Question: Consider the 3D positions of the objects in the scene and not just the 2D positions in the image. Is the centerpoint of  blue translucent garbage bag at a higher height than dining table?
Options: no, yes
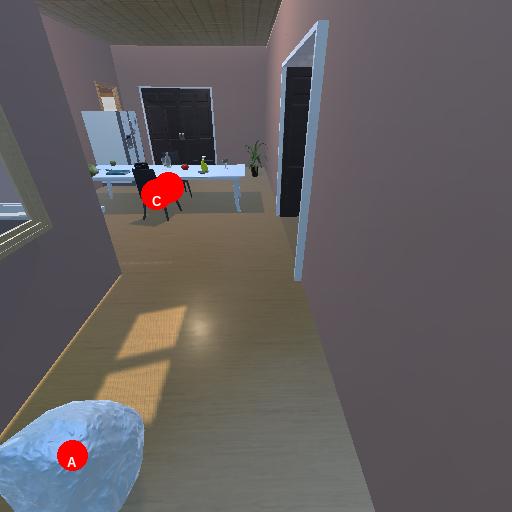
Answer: no